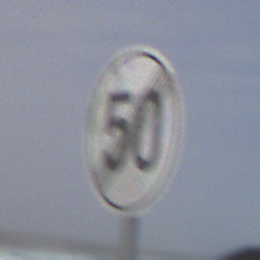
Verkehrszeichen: EndeGeschwindigkeit50
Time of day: Midday
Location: Outdoor (Nature)
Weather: PartlyCloudy
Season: NotSpecified
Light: Natural